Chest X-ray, PA view. Patient: 60 years old, sex M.
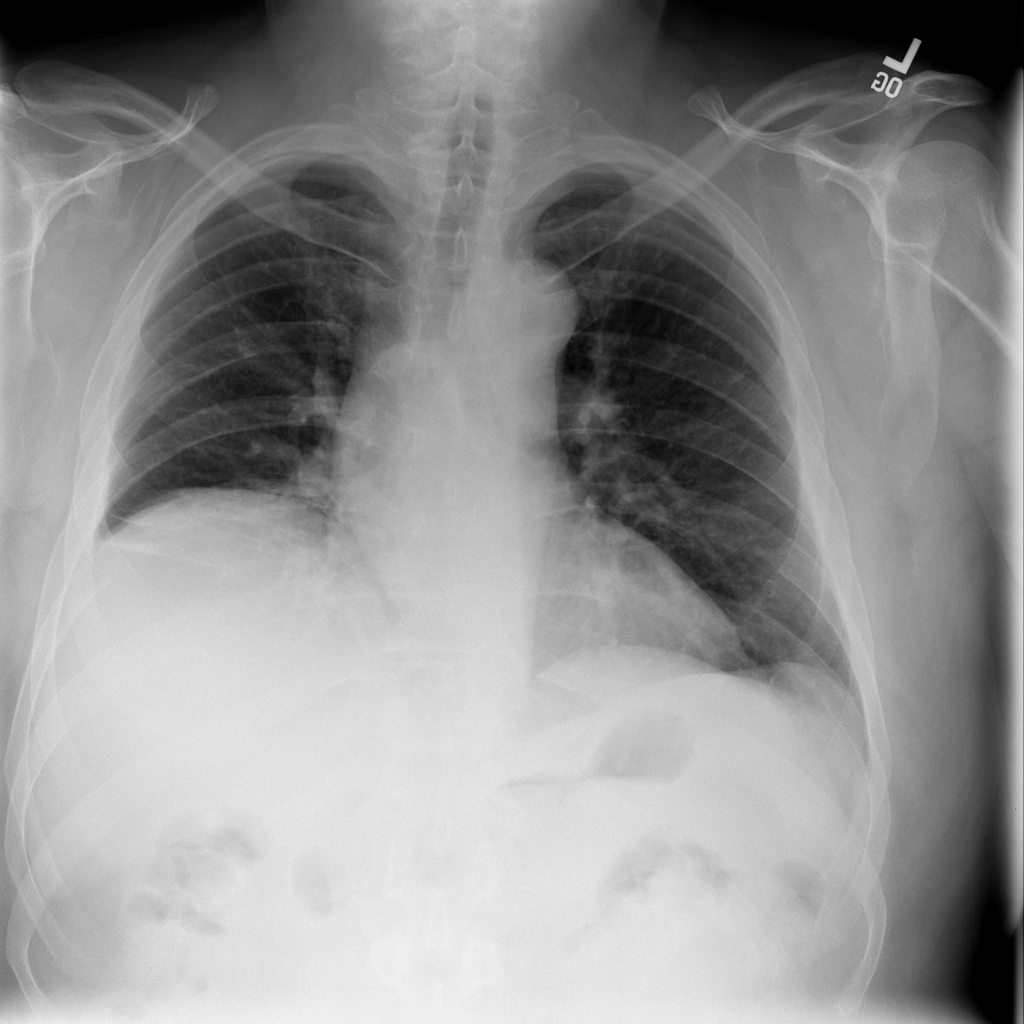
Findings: Atelectasis